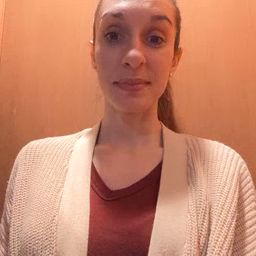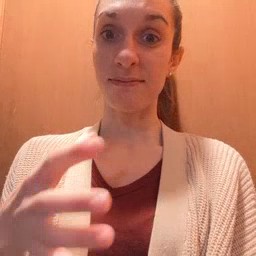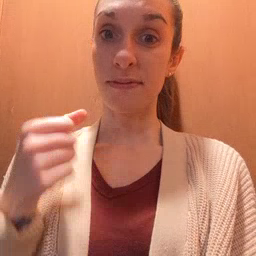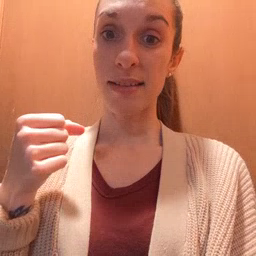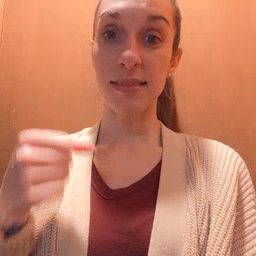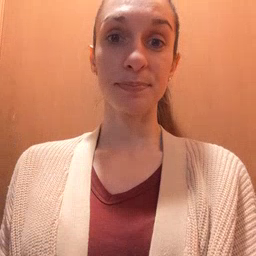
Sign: fast